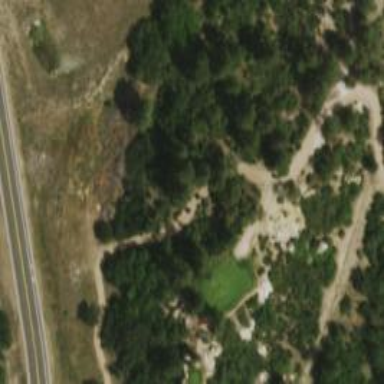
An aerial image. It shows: Path for both road and golf.